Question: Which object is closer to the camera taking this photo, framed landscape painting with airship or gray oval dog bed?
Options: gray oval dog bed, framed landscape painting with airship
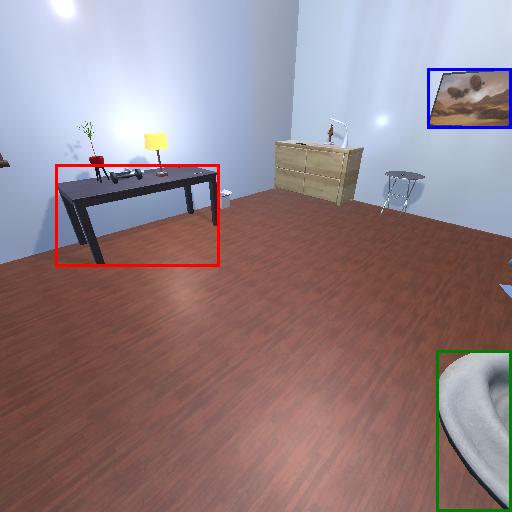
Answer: gray oval dog bed